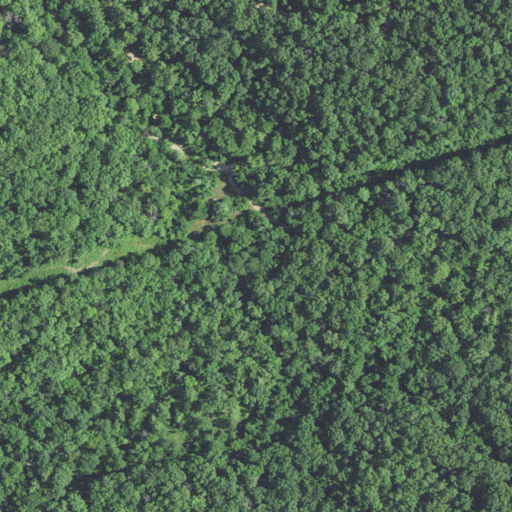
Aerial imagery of bar in Missouri named Watermelon Shoal containing only deciduous forest